Fundus camera: zeiss
Shooting center: fovea
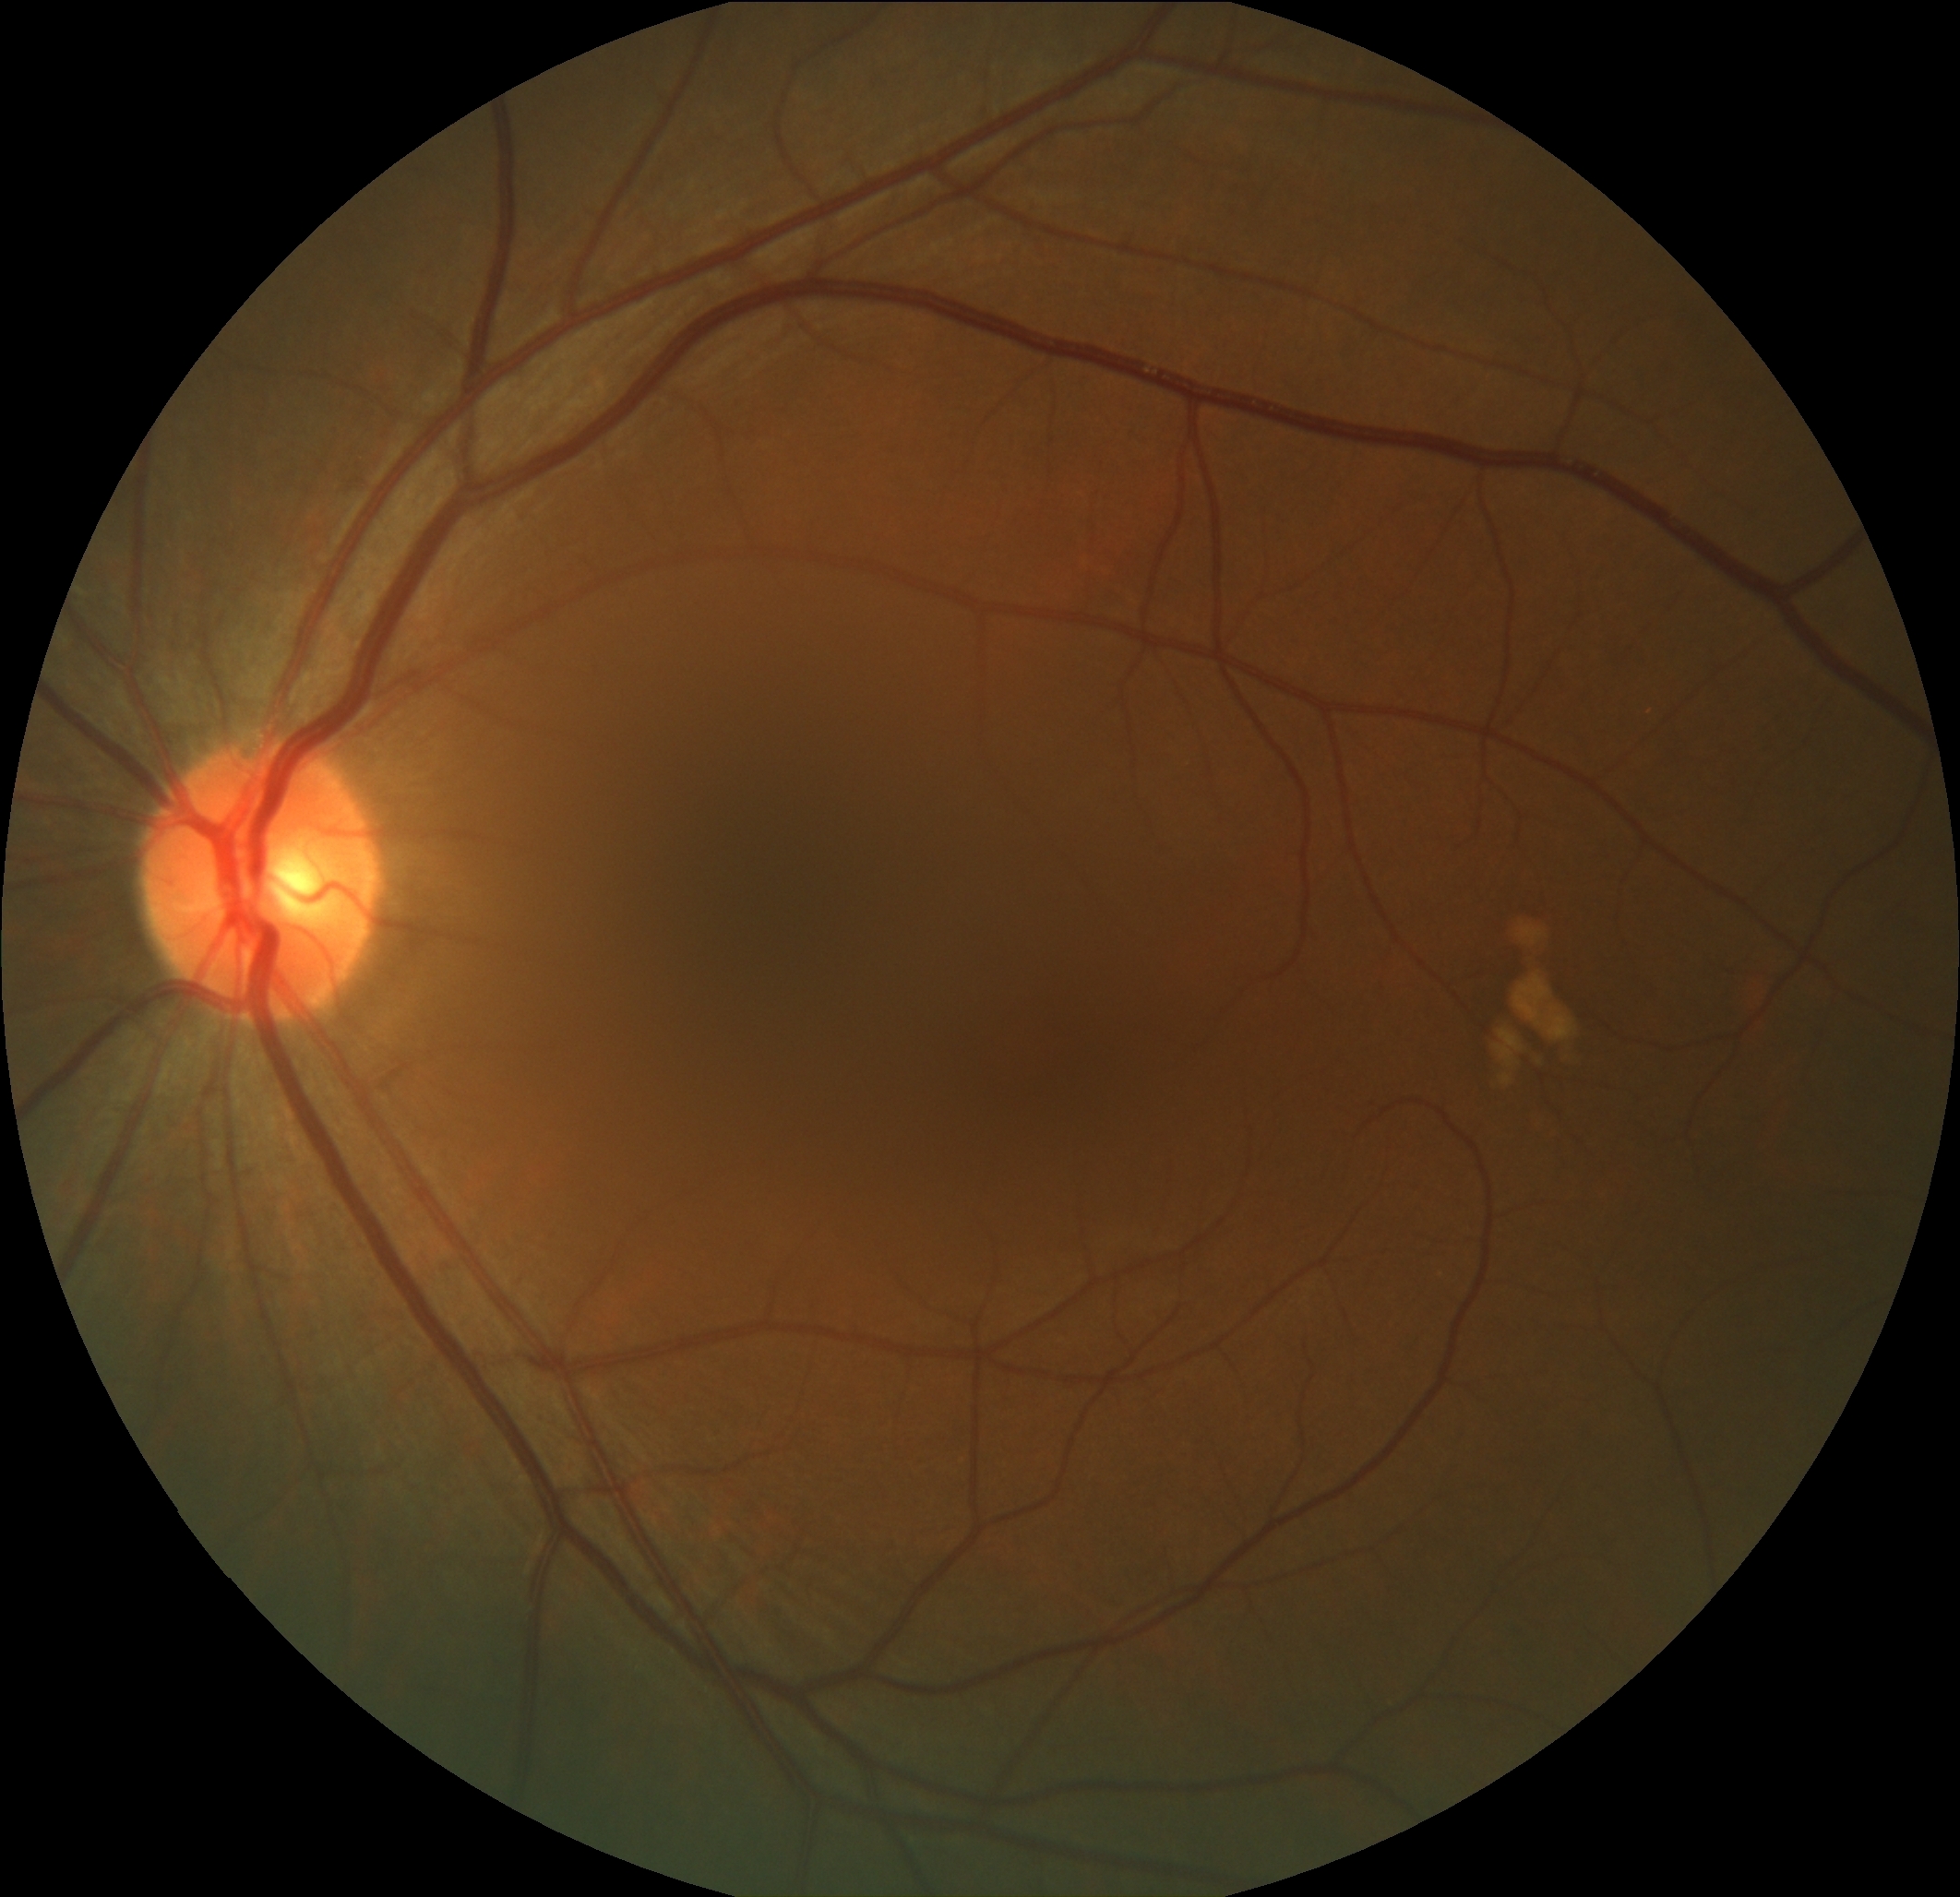
Pathologic myopia: no
Patchy retinal atrophy: absent
Retinal detachment: absent